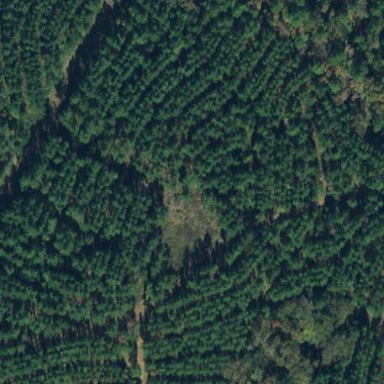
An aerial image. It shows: Evergreen needle-leaved forest.